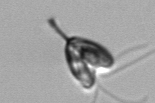
Label: Pyramimonas_longicauda